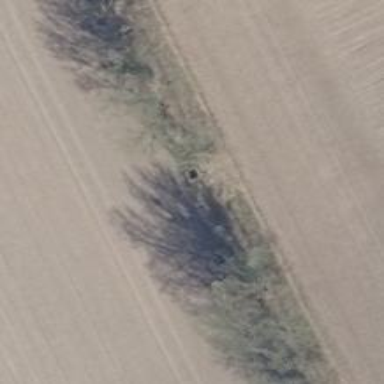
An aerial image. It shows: Shelter that serves as hunting stand.